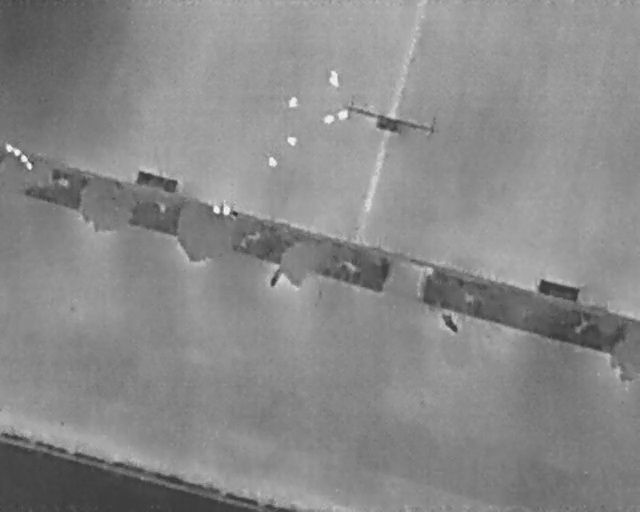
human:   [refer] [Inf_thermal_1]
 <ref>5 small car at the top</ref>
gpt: <box>[[44, 26, 46, 28, 2], [50, 21, 52, 24, 2], [44, 18, 46, 20, 2], [50, 14, 53, 16, 2], [52, 21, 54, 23, 2]]</box>